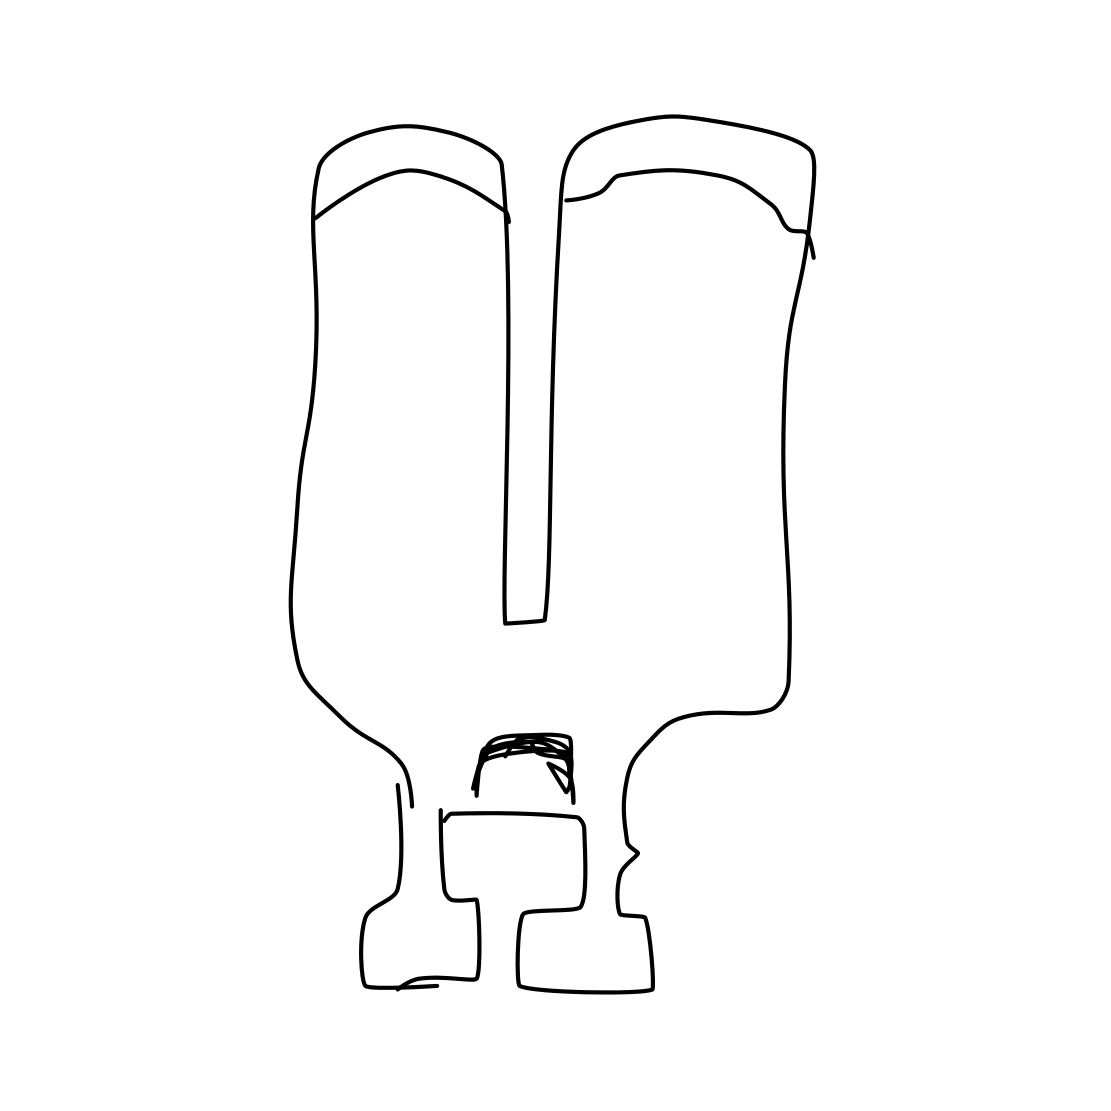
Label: binoculars